Question: I want to partly color the border of a circle. This means I need to configure the color of the foreground as well as of the background.

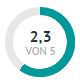
Answer: ## JSFiddle - DEMO

You could do it like this. I've used the 33% and 67% slices anti-clockwise.
'''
<div class="div div-p">
<div class="div-c"></div>
<div class="div div-1">
<div class="div div-2"></div>
</div>
<div class="div div-3">
<div class="div div-4"></div>
</div>
</div>
'''
'''
.div-p {
background-color: #e5e5e5;
position: relative;
margin: 100px;
}
.div-c {
background: white;
position: absolute;
z-index: 999;
width: 80px;
height: 80px;
top: 10px;
left: 10px;
border-radius: 50%;
}
.div {
position: absolute;
top: 0px;
left: 0px;
width: 100px;
height: 100px;
border-top-left-radius: 100px;
border-top-right-radius: 100px;
border-bottom-right-radius: 100px;
border-bottom-left-radius: 100px;
}
.div-1 {
position: absolute;
clip: rect(0px 100px 100px 0px);
-webkit-transform: rotate(0deg);
transform: rotate(0deg);
}
.div-2 {
position: absolute;
clip: rect(0px 50px 100px 0px);
-webkit-transform: rotate(180deg);
transform: rotate(180deg);
background-color: #009999;
}
.div-3 {
position: absolute;
clip: rect(0px 100px 100px 50px);
-webkit-transform: rotate(180deg);
transform: rotate(180deg);
}
.div-4 {
position: absolute;
clip: rect(0px 50px 100px 0px);
-webkit-transform: rotate(61.2deg);
transform: rotate(61.2deg);
background-color: #009999;
}
'''